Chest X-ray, PA view. Patient: 44 years old, sex M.
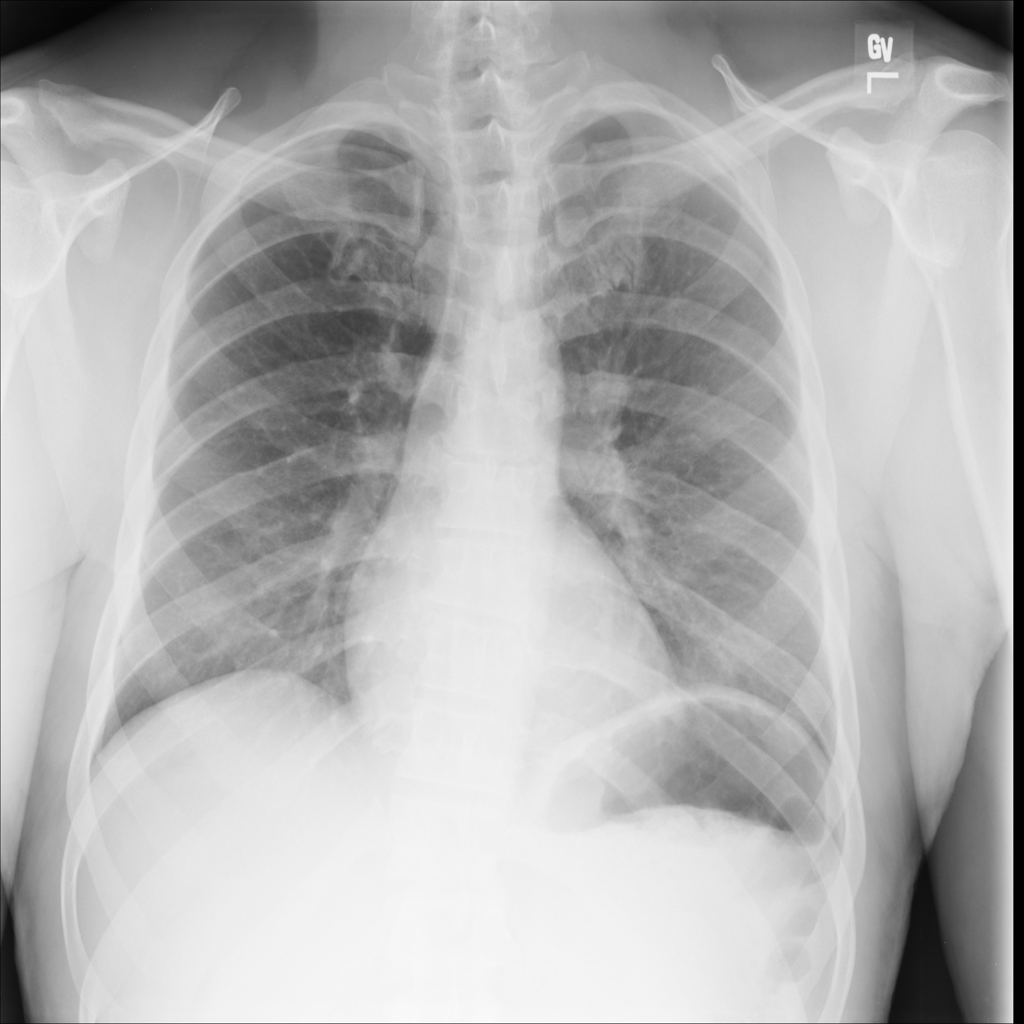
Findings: No Finding